Chest X-ray:
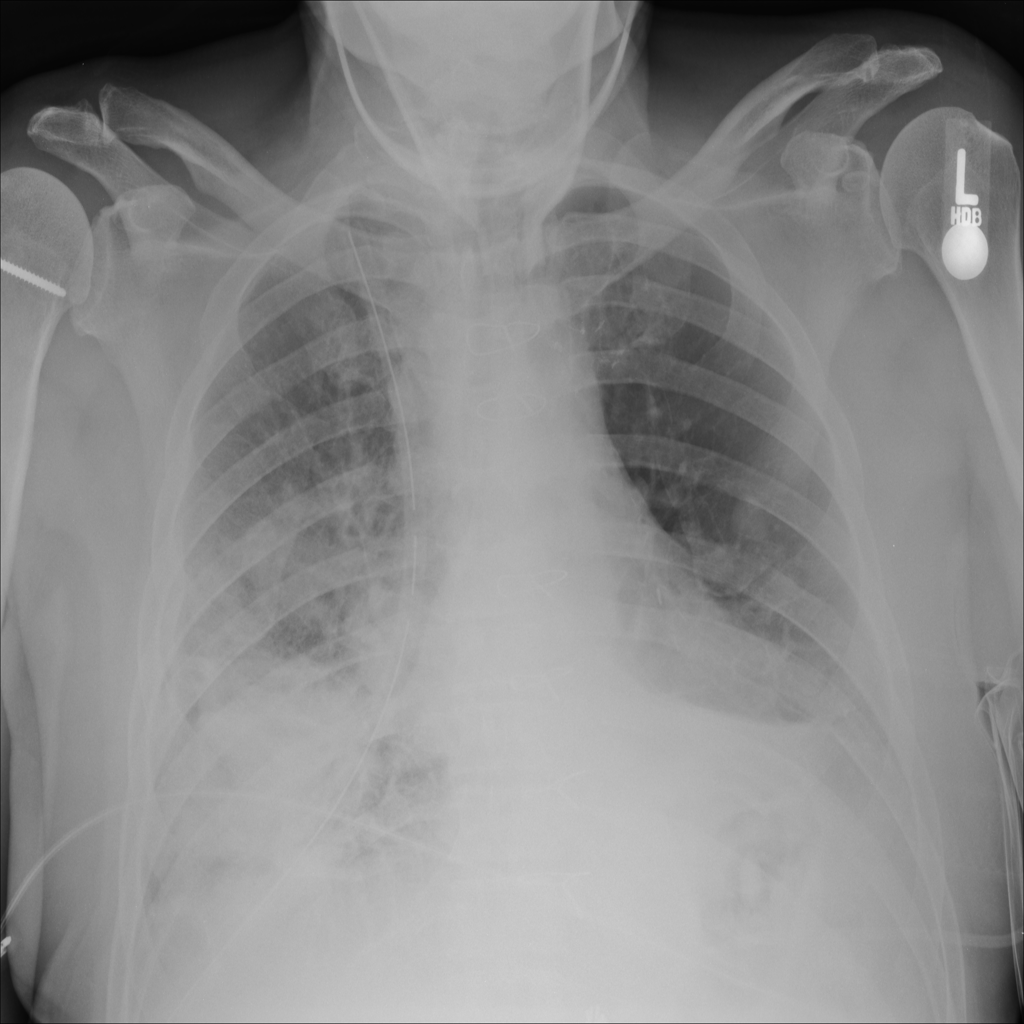
Findings: Mass, Nodule, Emphysema, Fibrosis, Effusion, Consolidation
No abnormal finding: no